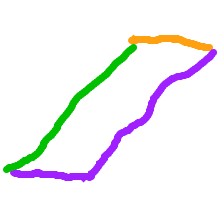
Shape: parallelogram